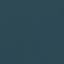
Land use / land cover: SeaLake